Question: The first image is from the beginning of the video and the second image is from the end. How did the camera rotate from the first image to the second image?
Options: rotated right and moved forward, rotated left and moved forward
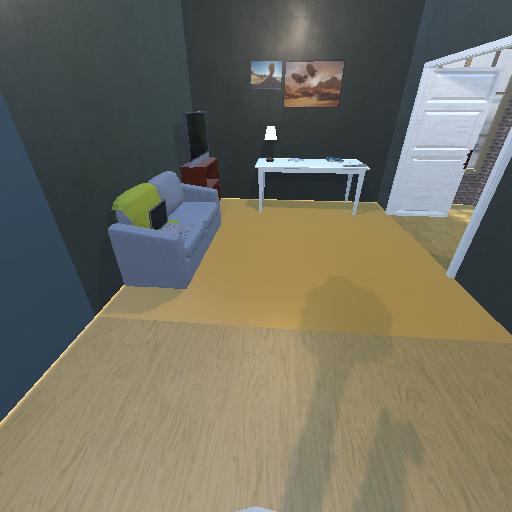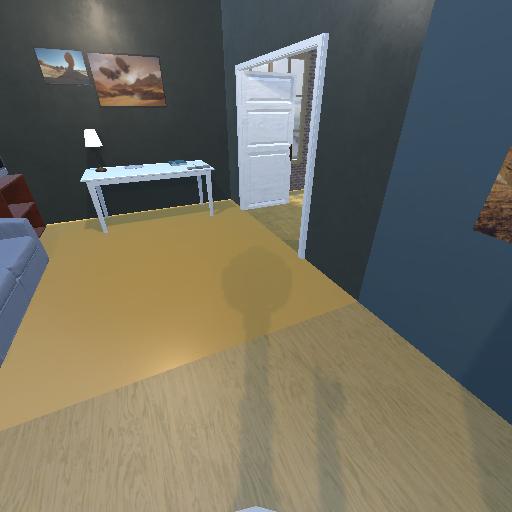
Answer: rotated right and moved forward